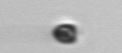
Label: Pyramimonas